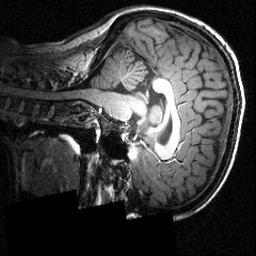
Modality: T1w
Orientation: sagittal
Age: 25
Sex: female
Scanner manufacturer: siemens
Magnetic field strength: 3.951 T
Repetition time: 1.5 s
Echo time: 0.00335 s